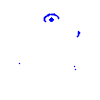
Particle: proton